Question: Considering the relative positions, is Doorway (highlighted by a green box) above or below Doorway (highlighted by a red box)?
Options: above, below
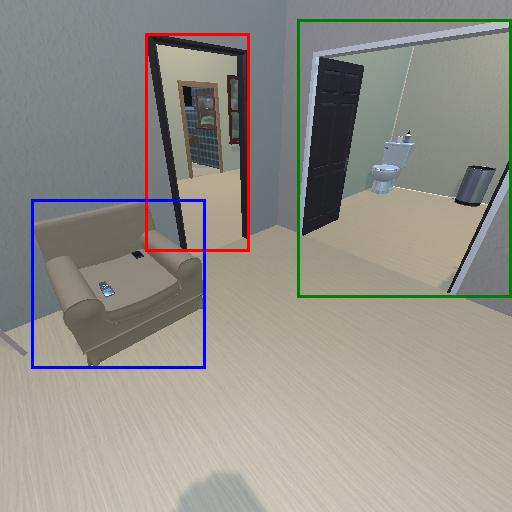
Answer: above